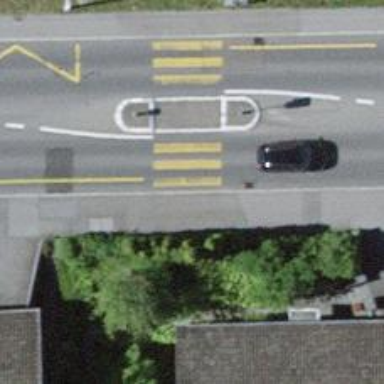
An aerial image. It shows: Kerb barrier.